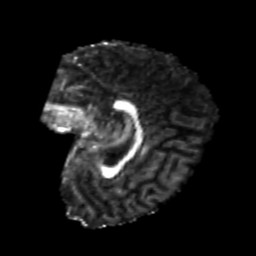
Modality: FA
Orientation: sagittal
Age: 22
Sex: female
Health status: healthy
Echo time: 0.074 s